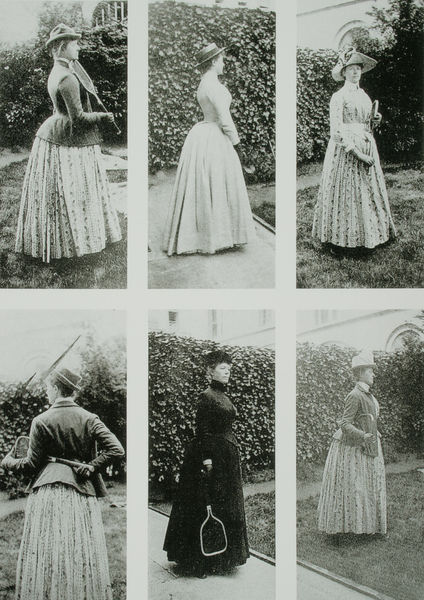
Titel: Marguerite Khnopff steht Modell für "Erinnerungen"
Künstler: Fernand Khnopff
Schlagwörter: weiß, frauen, damen, fenster, frau, grau, hell, hut, hüte, jahrhundertwende, kleid, kleider, profil, schwarz, dame, gras, haus, park, rasen, schirm, sonnenschirm, weg, wiese, mode, muster, rock, jacke, kleidung, kragen, lang, weit, bildnis, porträt, natur, wege, gewand, kostüm, pose, reich, stehend, england, vornehm, garten, kopfbedeckung, taille, hintern, sommer, bilder, fotos, mieder, röcke, studie, hecke, sepia, weib, spielen, draussen, freizeit, sport, spielerin, foto, fotografie, photographie, kante, spiel, hinten, schnitt, schwarz-weiss, seite, wilhelminisch, tasche, portraits, photo, tracht, serie, schläger, tennis, tennisschläger, bürgerlich, tageskleid, korsett, gärten, taschen, sechs, korsage, reifrock, profilansicht, schösschen, hecken, federball, viktoria, aufnahmen, fotografien, dress, modeschau, parks, fotot, vorn, damentennis, ewand, fotoserie, frauentennis, hece, profilg, sortkostüm, spielerinnen, sportdress, sportkleidung, tennisdress, etikette, schäger, 19. jahrhundert, po, 1900, upper class, damne, sort, damenportraits, viktorianische gesellschaft